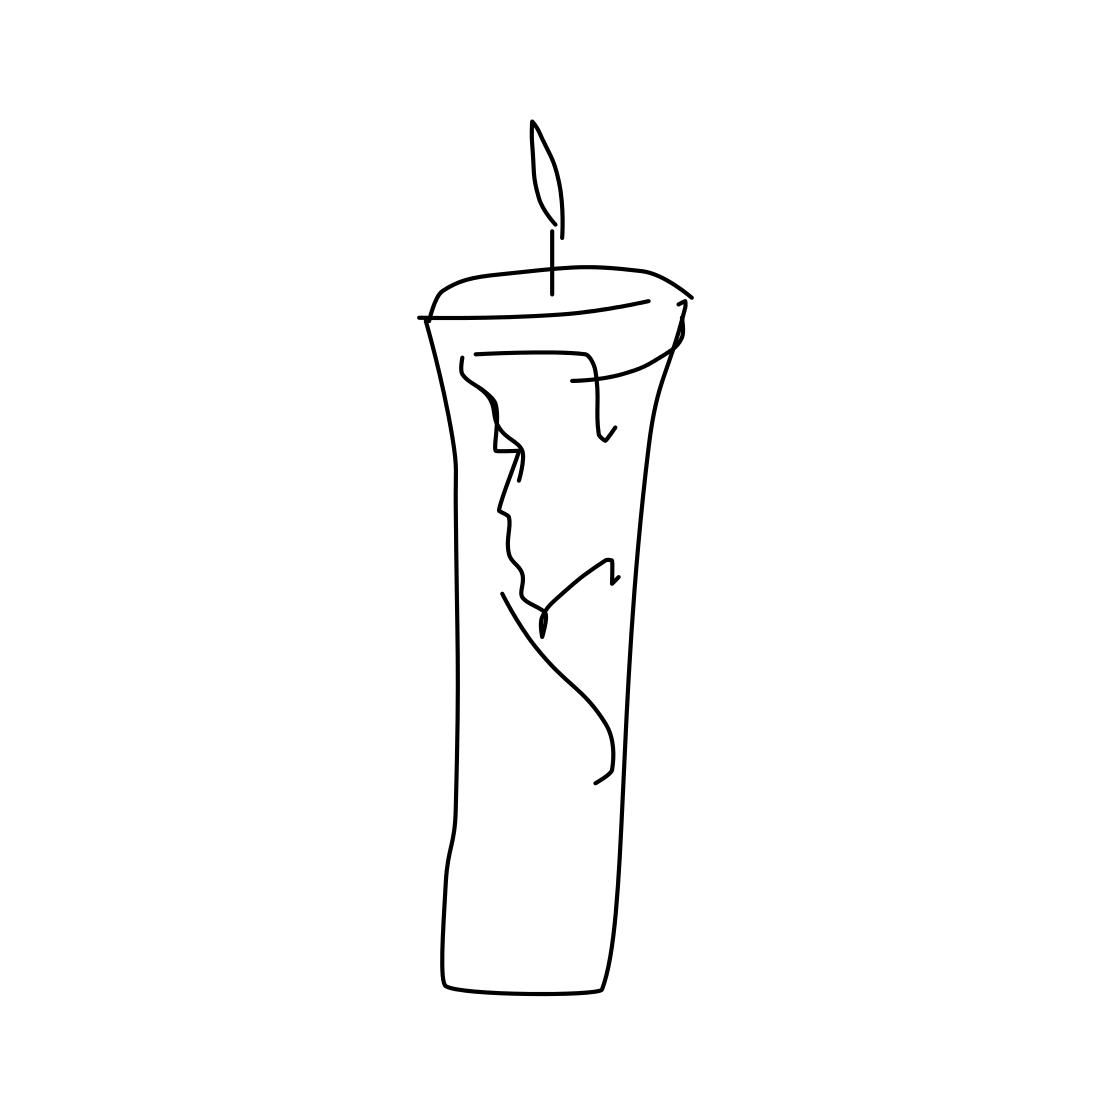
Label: candle